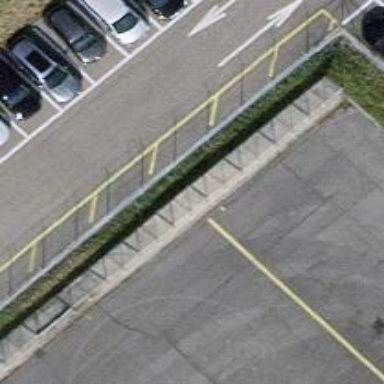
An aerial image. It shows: Airport parking position.